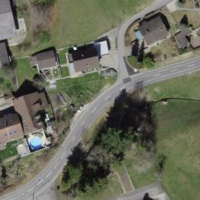
EUNIS habitat code: 55
Species observed at this site:
Helleborus niger